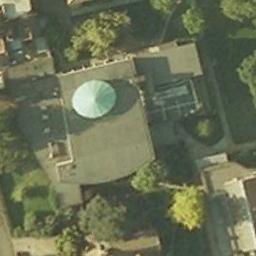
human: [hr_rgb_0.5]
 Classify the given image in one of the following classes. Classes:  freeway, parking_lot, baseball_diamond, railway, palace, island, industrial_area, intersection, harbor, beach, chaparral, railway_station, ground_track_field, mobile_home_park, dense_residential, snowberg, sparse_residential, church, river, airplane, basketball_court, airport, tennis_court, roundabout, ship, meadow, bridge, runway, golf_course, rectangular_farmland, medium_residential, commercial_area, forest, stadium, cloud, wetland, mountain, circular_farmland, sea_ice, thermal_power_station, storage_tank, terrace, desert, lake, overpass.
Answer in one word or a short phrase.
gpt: church